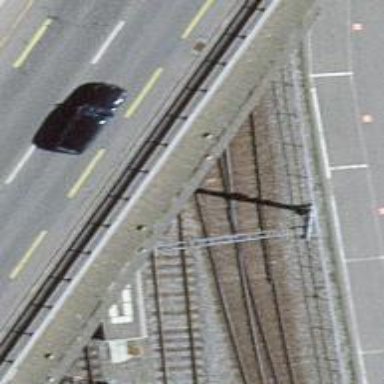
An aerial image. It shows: Rail siding with electrified tracks using contact line.